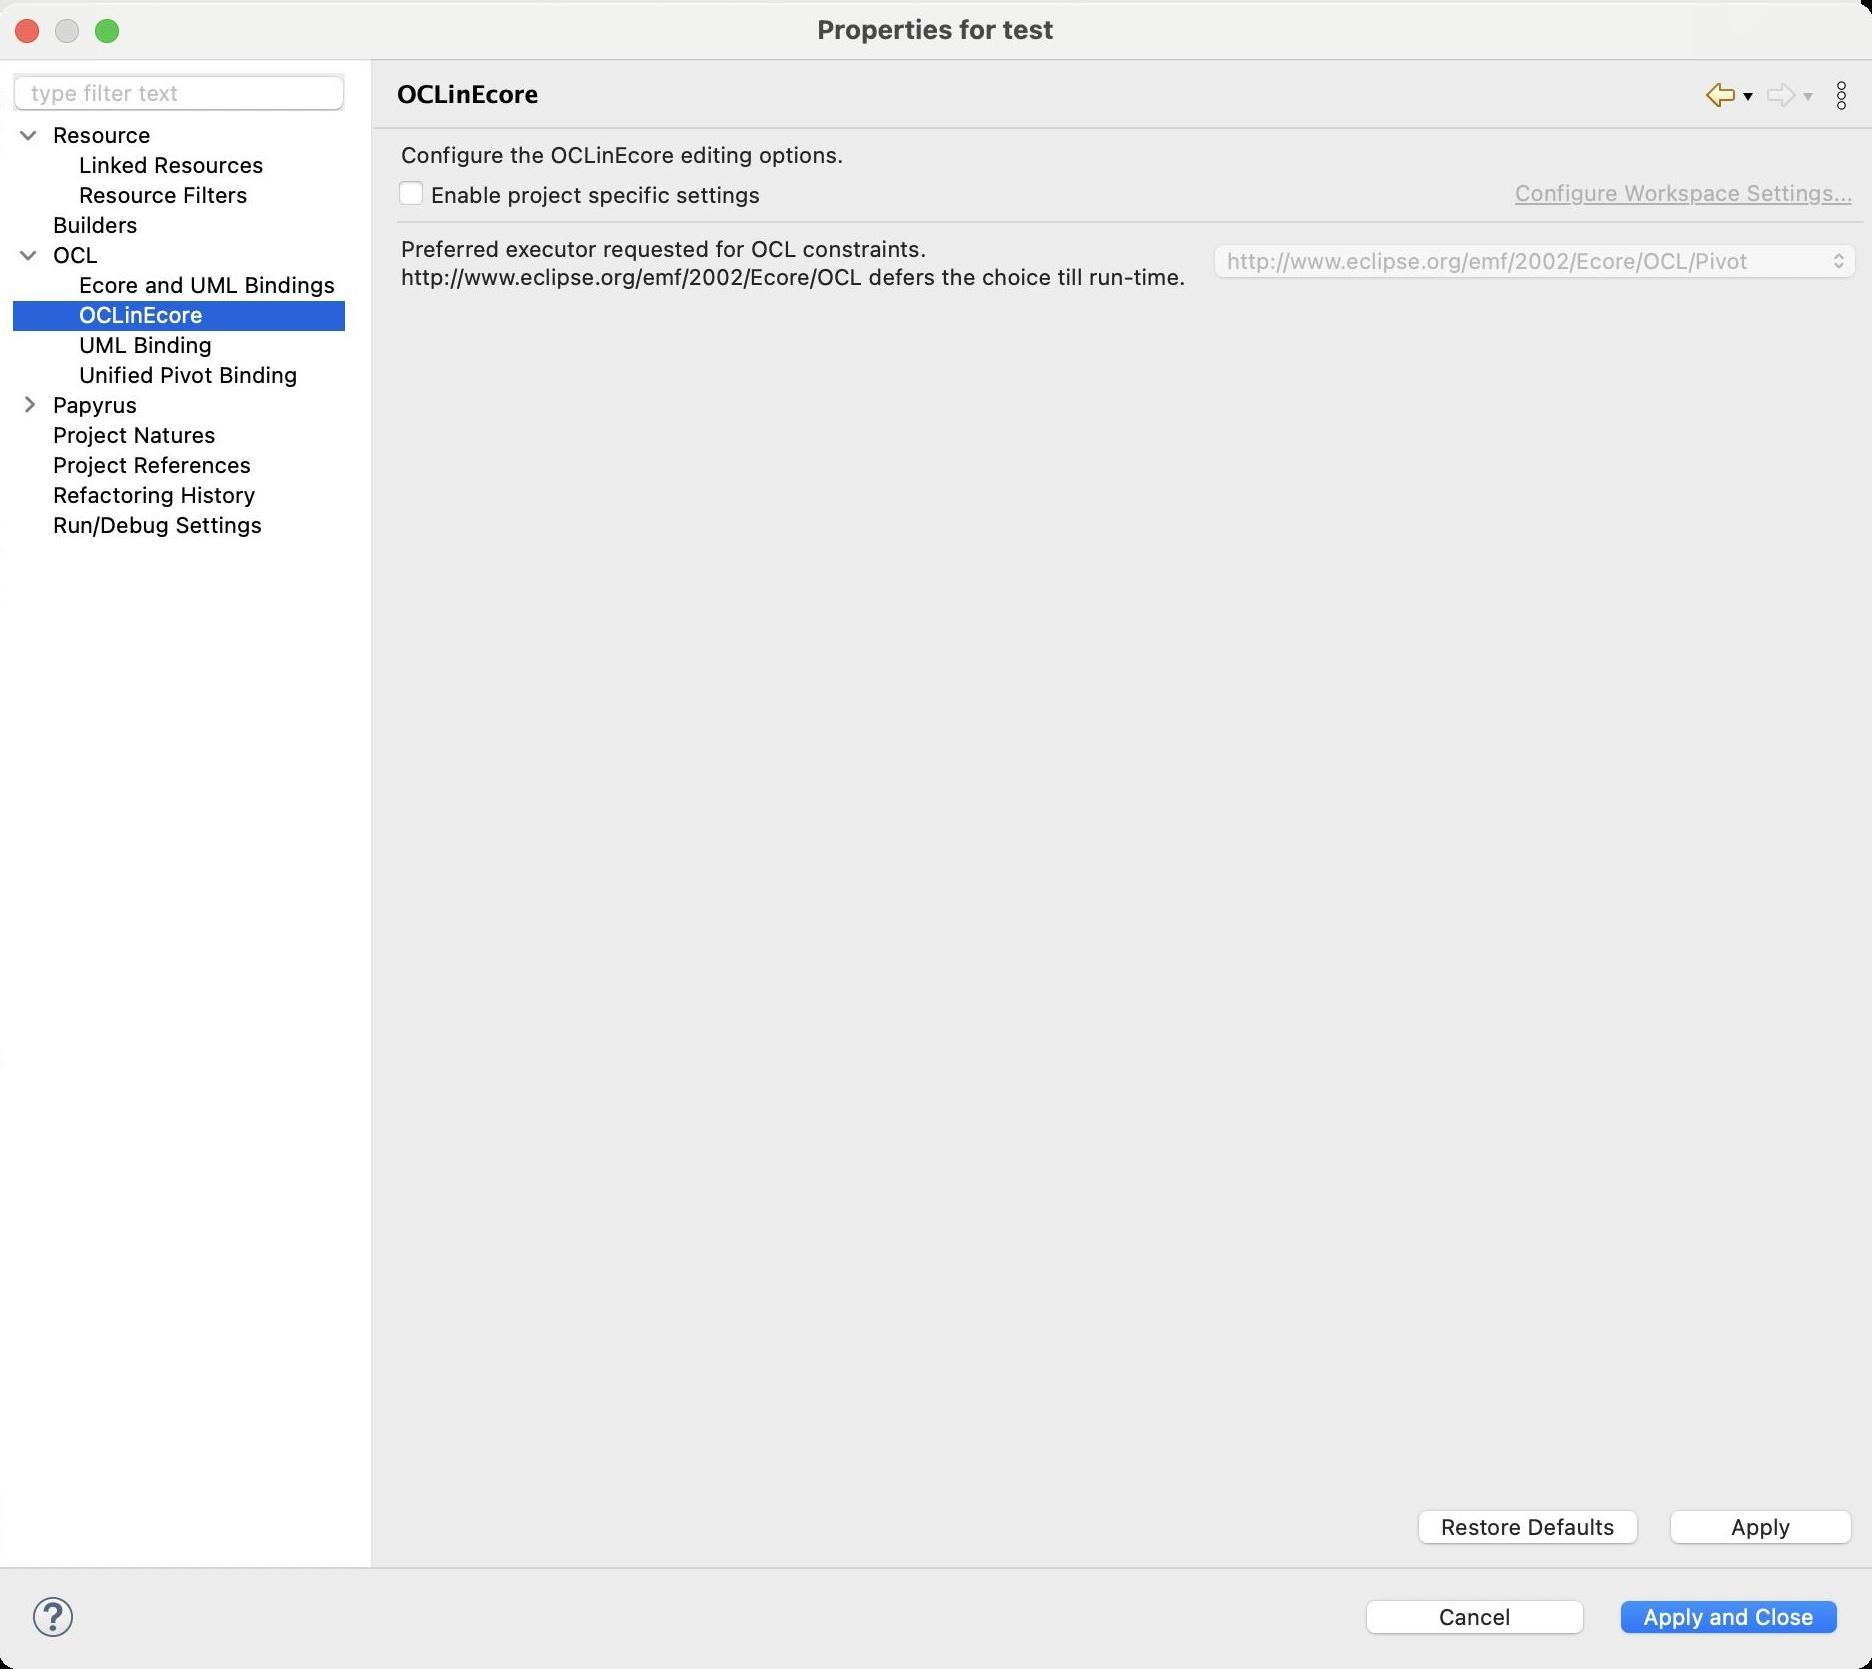
Accessibility tree:
{"name": "Properties_for_test", "role": "AXWindow", "description": null, "role_description": "standard window", "value": null, "position": "370.00;136.00", "size": "937;833", "children": [{"name": "Apply_and_Close", "role": "AXButton", "description": null, "role_description": "button", "value": null, "position": "805.00;795.00", "size": "120;27", "children": []}, {"name": "Cancel", "role": "AXButton", "description": null, "role_description": "button", "value": null, "position": "678.00;795.00", "size": "120;27", "children": []}, {"name": null, "role": "AXToolbar", "description": null, "role_description": "toolbar", "value": null, "position": "12.00;793.00", "size": "30;30", "children": [{"name": "Help", "role": "AXCheckBox", "description": null, "role_description": "checkbox", "value": 0, "position": "12.00;793.00", "size": "30;30", "children": []}]}, {"name": null, "role": "AXScrollArea", "description": null, "role_description": "scroll area", "value": null, "position": "199.00;69.00", "size": "733;708", "children": [{"name": "Apply", "role": "AXButton", "description": null, "role_description": "button", "value": null, "position": "830.00;750.00", "size": "102;27", "children": []}, {"name": "Restore_Defaults", "role": "AXButton", "description": null, "role_description": "button", "value": null, "position": "704.00;750.00", "size": "121;27", "children": []}, {"name": null, "role": "AXPopUpButton", "description": null, "role_description": "pop up button", "value": "http://www.eclipse.org/emf/2002/Ecore/OCL/Pivot", "position": "604.00;119.00", "size": "328;22", "children": []}, {"name": null, "role": "AXStaticText", "description": null, "role_description": "text", "value": "Preferred executor requested for OCL constraints.\nhttp://www.eclipse.org/emf/2002/Ecore/OCL defers the choice till run-time.", "position": "199.00;116.00", "size": "397;28", "children": []}, {"name": null, "role": "AXScrollArea", "description": null, "role_description": "scroll area", "value": null, "position": "756.00;88.00", "size": "176;15", "children": [{"name": null, "role": "AXTextArea", "description": null, "role_description": "text entry area", "value": "Configure Workspace Settings...", "position": "756.00;88.00", "size": "176;15", "children": [{"name": "Configure_Workspace_Settings...", "role": "AXLink", "description": null, "role_description": "hyperlink", "value": null, "position": "758.00;88.00", "size": "169;13", "children": []}]}]}, {"name": "Enable_project_specific_settings", "role": "AXCheckBox", "description": null, "role_description": "checkbox", "value": 0, "position": "199.00;88.00", "size": "552;16", "children": []}, {"name": null, "role": "AXStaticText", "description": null, "role_description": "text", "value": "Configure the OCLinEcore editing options.", "position": "199.00;69.00", "size": "733;14", "children": []}]}, {"name": null, "role": "AXToolbar", "description": "", "role_description": "toolbar", "value": null, "position": "850.00;35.00", "size": "82;22", "children": [{"name": "Back_to_Ecore_and_UML_Bindings", "role": "AXMenuButton", "description": null, "role_description": "menu button", "value": null, "position": "850.00;35.00", "size": "22;22", "children": []}, {"name": "Forward", "role": "AXMenuButton", "description": null, "role_description": "menu button", "value": null, "position": "880.00;35.00", "size": "22;22", "children": []}, {"name": "Additional_Dialog_Actions", "role": "AXButton", "description": null, "role_description": "button", "value": null, "position": "910.00;35.00", "size": "22;22", "children": []}]}, {"name": null, "role": "AXStaticText", "description": "", "role_description": "text", "value": "OCLinEcore", "position": "196.00;35.00", "size": "647;21", "children": []}, {"name": null, "role": "AXSplitter", "description": null, "role_description": "splitter", "value": 180, "position": "180.00;28.00", "size": "5;754", "children": []}, {"name": null, "role": "AXScrollArea", "description": null, "role_description": "scroll area", "value": null, "position": "7.00;59.00", "size": "166;723", "children": [{"name": null, "role": "AXOutline", "description": null, "role_description": "outline", "value": null, "position": "7.00;59.00", "size": "166;723", "children": [{"name": null, "role": "AXRow", "description": null, "role_description": "outline row", "value": null, "position": "7.00;59.00", "size": "166;15", "children": [{"name": null, "role": "AXGroup", "description": null, "role_description": "group", "value": null, "position": "7.00;59.00", "size": "162;15", "children": [{"name": null, "role": "AXDisclosureTriangle", "description": null, "role_description": "disclosure triangle", "value": 1, "position": "9.00;59.00", "size": "12;14", "children": []}, {"name": null, "role": "AXStaticText", "description": null, "role_description": "text", "value": "Resource", "position": "25.00;59.00", "size": "143;14", "children": []}]}]}, {"name": null, "role": "AXRow", "description": null, "role_description": "outline row", "value": null, "position": "7.00;74.00", "size": "166;15", "children": [{"name": null, "role": "AXStaticText", "description": null, "role_description": "text", "value": "Linked Resources", "position": "38.00;74.00", "size": "130;14", "children": []}]}, {"name": null, "role": "AXRow", "description": null, "role_description": "outline row", "value": null, "position": "7.00;89.00", "size": "166;15", "children": [{"name": null, "role": "AXStaticText", "description": null, "role_description": "text", "value": "Resource Filters", "position": "38.00;89.00", "size": "130;14", "children": []}]}, {"name": null, "role": "AXRow", "description": null, "role_description": "outline row", "value": null, "position": "7.00;104.00", "size": "166;15", "children": [{"name": null, "role": "AXStaticText", "description": null, "role_description": "text", "value": "Builders", "position": "25.00;104.00", "size": "143;14", "children": []}]}, {"name": null, "role": "AXRow", "description": null, "role_description": "outline row", "value": null, "position": "7.00;119.00", "size": "166;15", "children": [{"name": null, "role": "AXGroup", "description": null, "role_description": "group", "value": null, "position": "7.00;119.00", "size": "162;15", "children": [{"name": null, "role": "AXDisclosureTriangle", "description": null, "role_description": "disclosure triangle", "value": 1, "position": "9.00;119.00", "size": "12;14", "children": []}, {"name": null, "role": "AXStaticText", "description": null, "role_description": "text", "value": "OCL", "position": "25.00;119.00", "size": "143;14", "children": []}]}]}, {"name": null, "role": "AXRow", "description": null, "role_description": "outline row", "value": null, "position": "7.00;134.00", "size": "166;15", "children": [{"name": null, "role": "AXStaticText", "description": null, "role_description": "text", "value": "Ecore and UML Bindings", "position": "38.00;134.00", "size": "130;14", "children": []}]}, {"name": null, "role": "AXRow", "description": null, "role_description": "outline row", "value": null, "position": "7.00;149.00", "size": "166;15", "children": [{"name": null, "role": "AXStaticText", "description": null, "role_description": "text", "value": "OCLinEcore", "position": "38.00;149.00", "size": "130;14", "children": []}]}, {"name": null, "role": "AXRow", "description": null, "role_description": "outline row", "value": null, "position": "7.00;164.00", "size": "166;15", "children": [{"name": null, "role": "AXStaticText", "description": null, "role_description": "text", "value": "UML Binding", "position": "38.00;164.00", "size": "130;14", "children": []}]}, {"name": null, "role": "AXRow", "description": null, "role_description": "outline row", "value": null, "position": "7.00;179.00", "size": "166;15", "children": [{"name": null, "role": "AXStaticText", "description": null, "role_description": "text", "value": "Unified Pivot Binding", "position": "38.00;179.00", "size": "130;14", "children": []}]}, {"name": null, "role": "AXRow", "description": null, "role_description": "outline row", "value": null, "position": "7.00;194.00", "size": "166;15", "children": [{"name": null, "role": "AXGroup", "description": null, "role_description": "group", "value": null, "position": "7.00;194.00", "size": "162;15", "children": [{"name": null, "role": "AXDisclosureTriangle", "description": null, "role_description": "disclosure triangle", "value": 0, "position": "9.00;194.00", "size": "12;14", "children": []}, {"name": null, "role": "AXStaticText", "description": null, "role_description": "text", "value": "Papyrus", "position": "25.00;194.00", "size": "143;14", "children": []}]}]}, {"name": null, "role": "AXRow", "description": null, "role_description": "outline row", "value": null, "position": "7.00;209.00", "size": "166;15", "children": [{"name": null, "role": "AXStaticText", "description": null, "role_description": "text", "value": "Project Natures", "position": "25.00;209.00", "size": "143;14", "children": []}]}, {"name": null, "role": "AXRow", "description": null, "role_description": "outline row", "value": null, "position": "7.00;224.00", "size": "166;15", "children": [{"name": null, "role": "AXStaticText", "description": null, "role_description": "text", "value": "Project References", "position": "25.00;224.00", "size": "143;14", "children": []}]}, {"name": null, "role": "AXRow", "description": null, "role_description": "outline row", "value": null, "position": "7.00;239.00", "size": "166;15", "children": [{"name": null, "role": "AXStaticText", "description": null, "role_description": "text", "value": "Refactoring History", "position": "25.00;239.00", "size": "143;14", "children": []}]}, {"name": null, "role": "AXRow", "description": null, "role_description": "outline row", "value": null, "position": "7.00;254.00", "size": "166;15", "children": [{"name": null, "role": "AXStaticText", "description": null, "role_description": "text", "value": "Run/Debug Settings", "position": "25.00;254.00", "size": "143;14", "children": []}]}, {"name": null, "role": "AXColumn", "description": null, "role_description": "column", "value": null, "position": "7.00;59.00", "size": "162;723", "children": []}]}]}, {"name": "type_filter_text", "role": "AXTextField", "description": null, "role_description": "search text field", "value": "", "position": "7.00;35.00", "size": "166;19", "children": []}, {"name": null, "role": "AXButton", "description": null, "role_description": "close button", "value": null, "position": "7.00;6.00", "size": "14;16", "children": []}, {"name": null, "role": "AXButton", "description": null, "role_description": "zoom button", "value": null, "position": "47.00;6.00", "size": "14;16", "children": [{"name": null, "role": "AXGroup", "description": null, "role_description": "group", "value": null, "position": "47.00;6.00", "size": "14;16", "children": [{"name": null, "role": "AXGroup", "description": null, "role_description": "group", "value": null, "position": "47.00;6.00", "size": "14;16", "children": []}]}]}, {"name": null, "role": "AXButton", "description": null, "role_description": "minimize button", "value": null, "position": "27.00;6.00", "size": "14;16", "children": []}, {"name": null, "role": "AXStaticText", "description": null, "role_description": "text", "value": "Properties for test", "position": "407.00;5.00", "size": "123;16", "children": []}]}